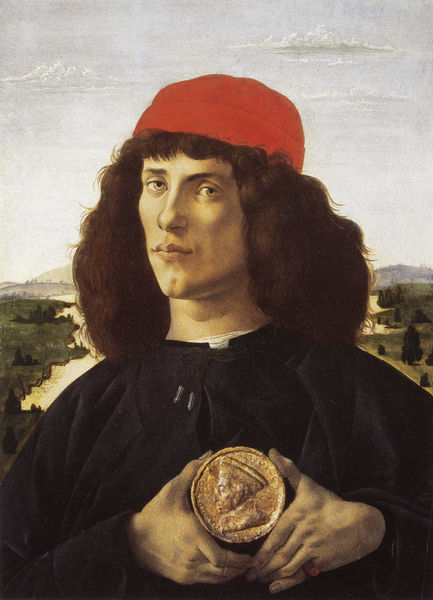
Titel: Portrait eines Mannes mit Medaille
Künstler: Sandro Botticelli
Standort: Firenze
Institution: Galleria degli Uffizi
Schlagwörter: baum, berg, blau, dunkel, gemälde, hand, himmel, kopf, mann, umhang, wolken, bäume, fluss, gelb, grün, landschaft, ocker, braun, frisur, geste, grau, haar, hell, hintergrund, hut, kleid, mund, nase, profil, schwarz, vordergrund, weiss, blick, rot, tuch, wiese, wolke, beige, schleife, alt, jacke, jung, kappe, mütze, augen, gesicht, halten, kragen, mensch, bildnis, hände, portrait, porträt, horizont, hügel, natur, kirche, auge, gewand, gold, haare, kutte, lange haare, mantel, stehend, händler, kaufmann, brustbild, kinn, lippen, locke, locken, ohren, renaissance, wald, rund, relief, wangen, italien, venedig, berge, gebirge, wagen, inschrift, wange, zeigen, selbstporträt, ring, abbild, medaillon, geld, zentralperspektive, groß, selbstbildnis, adeliger, medallie, herrscher, jüngling, selbstportrait, pfarrer, halbprofil, männlich, medallion, sicht, portät, pastor, priester, florenz, scwarz, medaille, siegel, emblem, schlaufe, rote mütze, gewellt, toscana, münze, toskana, medici, rotkäppchen, haaar, kopernikus, botticelli, cranach, wallend, cosimo, florent, nase mund, taler, nsae, cosimo der alte, porträtmünze, schilling, 16. jhdt., medalien, mubd, sigelring, italien medici